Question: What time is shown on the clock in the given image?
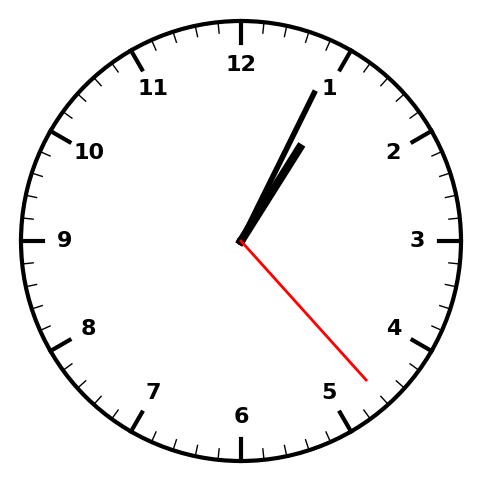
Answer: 01:04:23